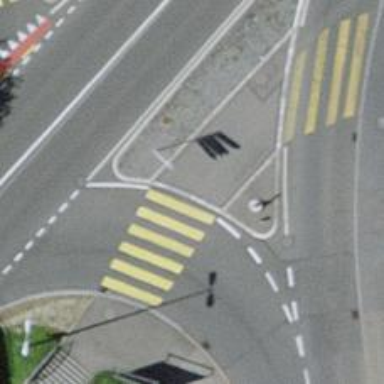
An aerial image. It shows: Kerb barrier.